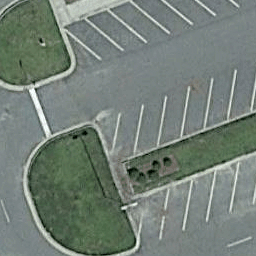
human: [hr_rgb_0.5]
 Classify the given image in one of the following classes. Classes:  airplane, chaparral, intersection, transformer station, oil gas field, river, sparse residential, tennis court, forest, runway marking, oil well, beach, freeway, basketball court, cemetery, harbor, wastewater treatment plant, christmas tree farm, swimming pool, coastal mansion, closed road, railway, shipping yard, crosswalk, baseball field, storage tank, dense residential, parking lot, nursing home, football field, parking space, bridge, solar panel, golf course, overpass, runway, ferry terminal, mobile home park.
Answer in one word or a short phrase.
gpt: parking space